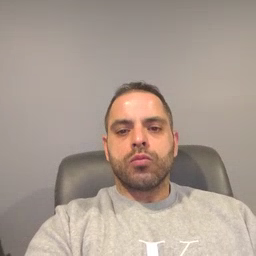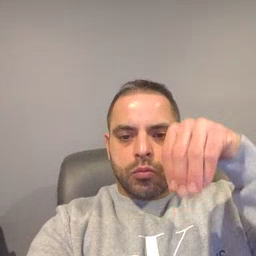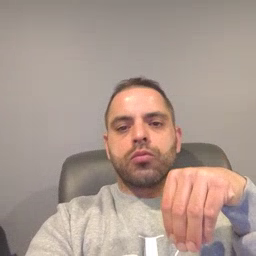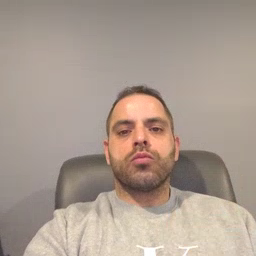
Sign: into